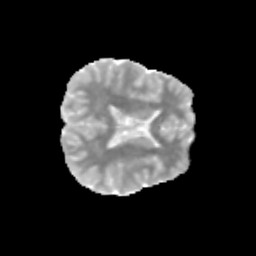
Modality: MD
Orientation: axial
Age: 11
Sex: male
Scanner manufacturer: siemens
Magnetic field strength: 3 T
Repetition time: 3.8 s
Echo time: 0.07 s